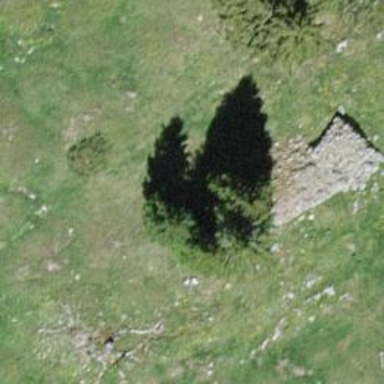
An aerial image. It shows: Needle-leaved tree in its natural environment.